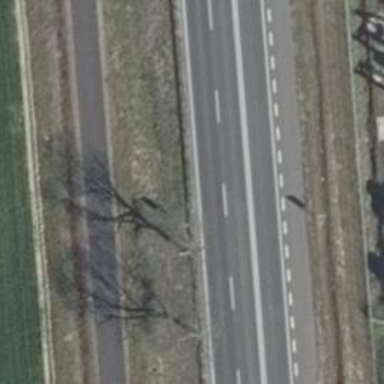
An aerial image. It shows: Avenue lined with broadleaved trees.